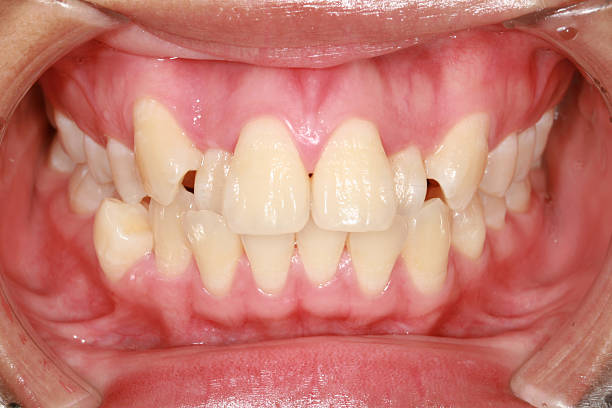
Condition: Gingivitis